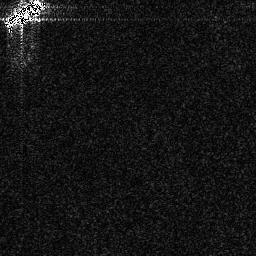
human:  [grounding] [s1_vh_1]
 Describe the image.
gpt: In the satellite image, there is  <ref>1 medium ship </ref> <box>[[0, 0, 17, 10, 0]]</box> located at top left.